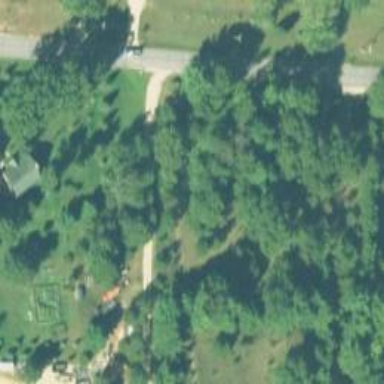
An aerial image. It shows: Driveway.